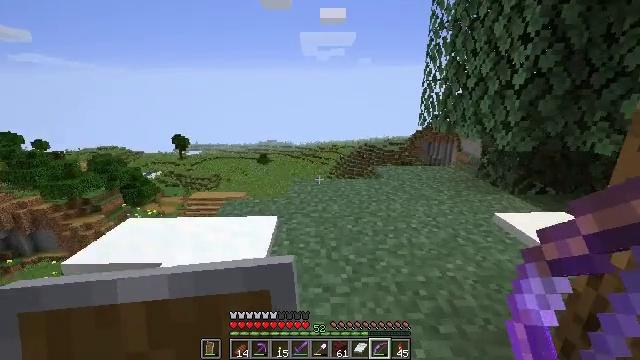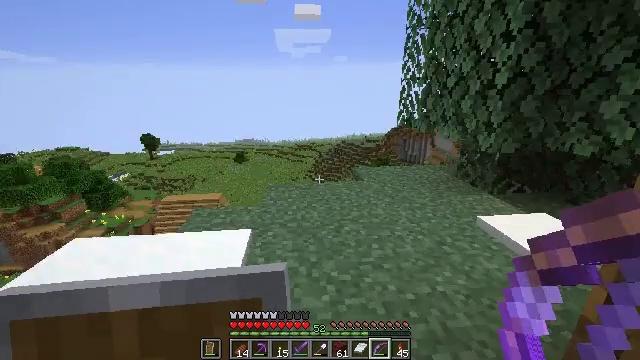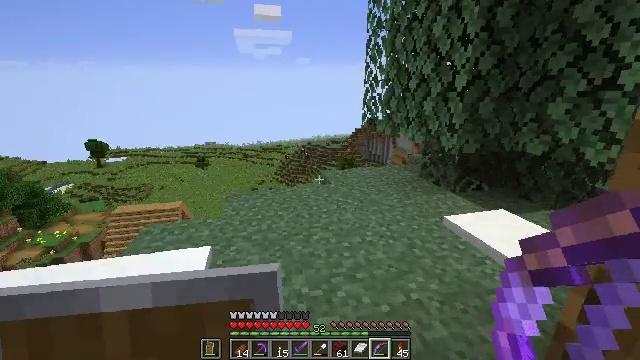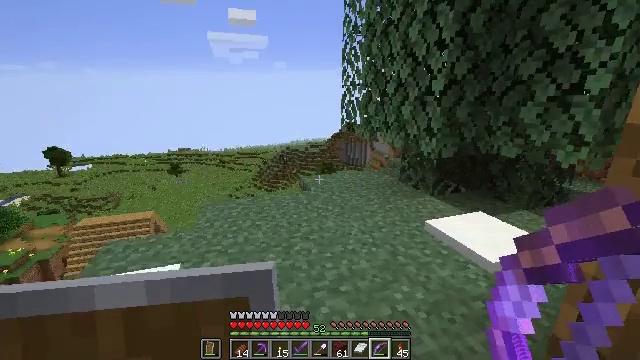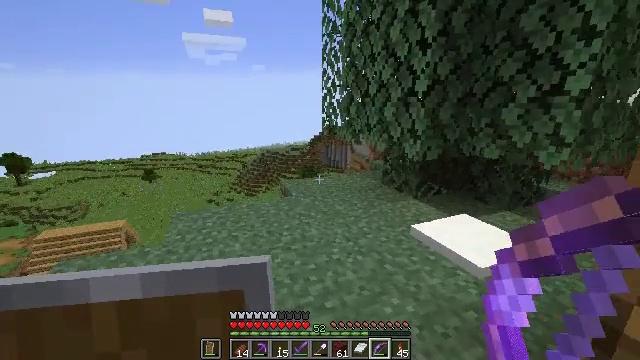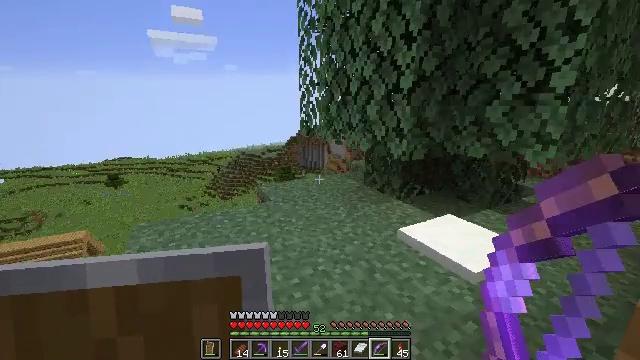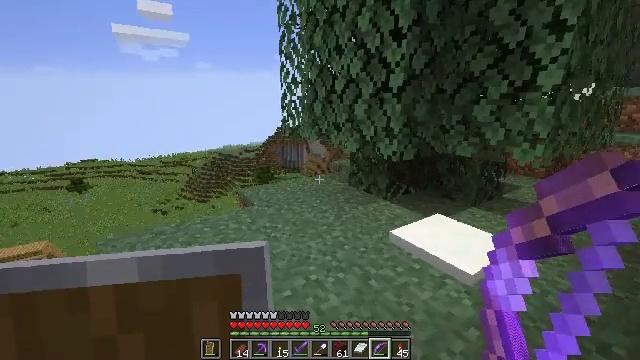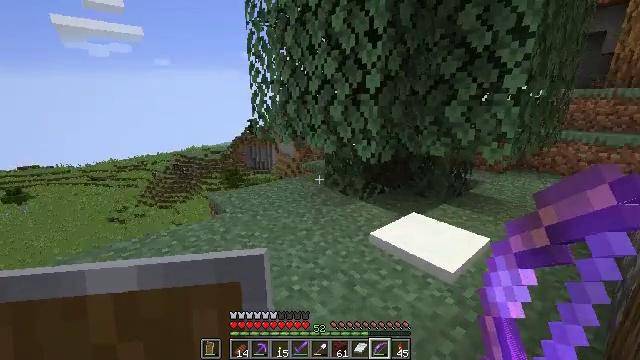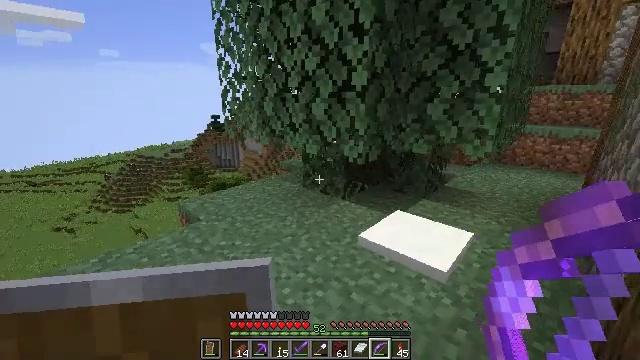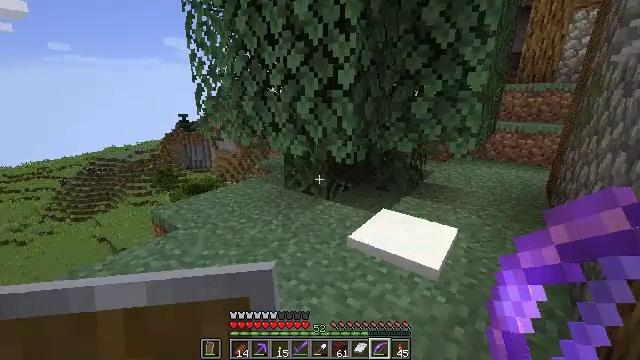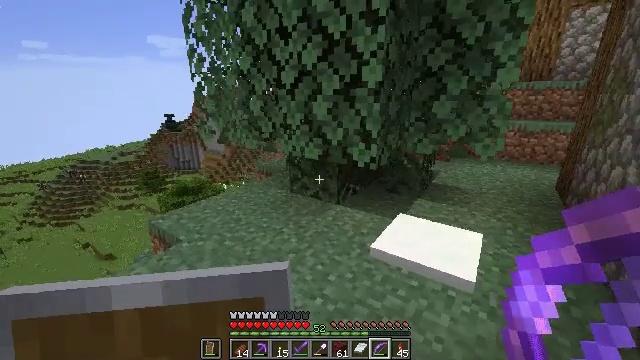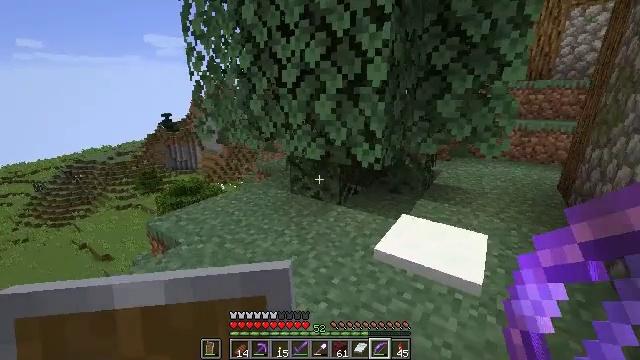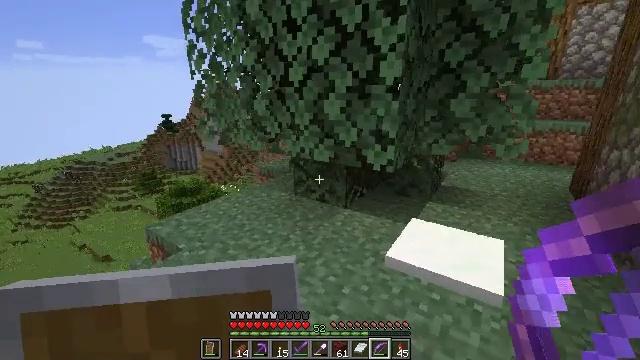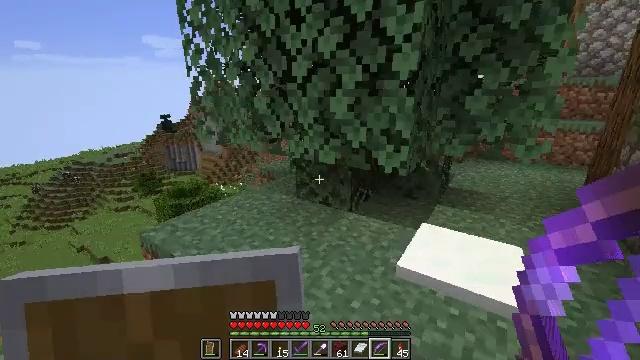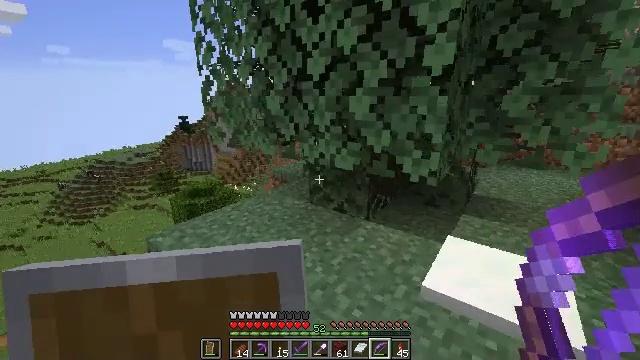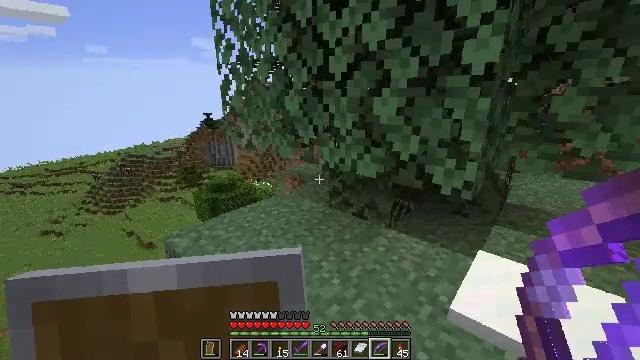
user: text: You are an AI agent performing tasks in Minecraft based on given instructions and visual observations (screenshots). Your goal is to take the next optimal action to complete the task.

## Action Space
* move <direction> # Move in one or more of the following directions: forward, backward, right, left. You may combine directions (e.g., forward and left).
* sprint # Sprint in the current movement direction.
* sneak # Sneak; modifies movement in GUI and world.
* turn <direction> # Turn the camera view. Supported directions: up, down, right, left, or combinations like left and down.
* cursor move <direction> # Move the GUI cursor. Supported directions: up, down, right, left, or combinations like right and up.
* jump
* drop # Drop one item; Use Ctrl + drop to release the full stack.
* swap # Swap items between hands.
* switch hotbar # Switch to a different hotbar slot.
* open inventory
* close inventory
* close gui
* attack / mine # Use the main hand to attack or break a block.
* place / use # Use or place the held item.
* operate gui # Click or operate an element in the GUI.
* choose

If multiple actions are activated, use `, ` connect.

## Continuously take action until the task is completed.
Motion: motion action
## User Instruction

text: Mine the bell from its post.
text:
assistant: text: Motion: move forward, turn right
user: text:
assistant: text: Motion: move forward, turn right
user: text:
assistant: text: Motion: move forward, turn right
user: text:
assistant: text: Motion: move forward, turn right
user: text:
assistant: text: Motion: move forward and move left, turn right
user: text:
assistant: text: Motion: move forward and move left, turn right
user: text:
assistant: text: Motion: move forward and move left, turn right
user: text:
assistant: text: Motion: move forward and move left, turn right
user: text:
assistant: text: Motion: move forward and move left, turn right
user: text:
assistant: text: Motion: move forward and move left, turn right
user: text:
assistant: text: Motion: move forward
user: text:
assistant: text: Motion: move forward
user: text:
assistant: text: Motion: move forward
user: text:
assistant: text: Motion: move forward, turn left
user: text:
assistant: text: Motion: move forward, turn left
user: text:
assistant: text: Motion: move forward, turn left
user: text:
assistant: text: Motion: move forward, turn left and down
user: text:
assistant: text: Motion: move forward, turn left
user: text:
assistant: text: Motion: move forward
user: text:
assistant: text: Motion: move forward, turn left
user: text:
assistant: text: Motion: move forward, turn left
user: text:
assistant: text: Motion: move forward, turn left
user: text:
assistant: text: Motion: move forward
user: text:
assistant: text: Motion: move forward
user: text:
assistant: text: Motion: move forward
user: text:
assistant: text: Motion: move forward, turn left
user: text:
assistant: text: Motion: move forward, turn left
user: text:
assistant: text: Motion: move forward, turn left, jump
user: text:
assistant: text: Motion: move forward, turn left, jump
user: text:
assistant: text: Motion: move forward, turn left, jump